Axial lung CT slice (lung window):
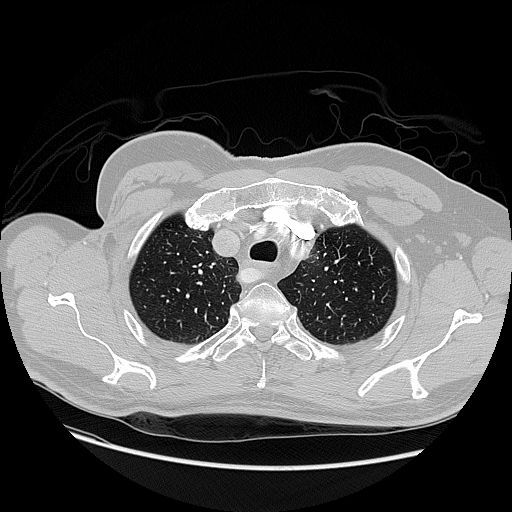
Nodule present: no